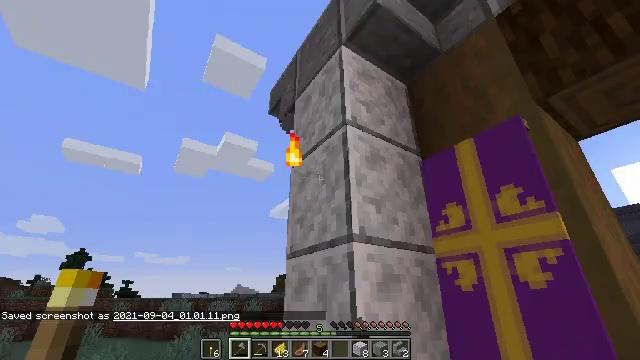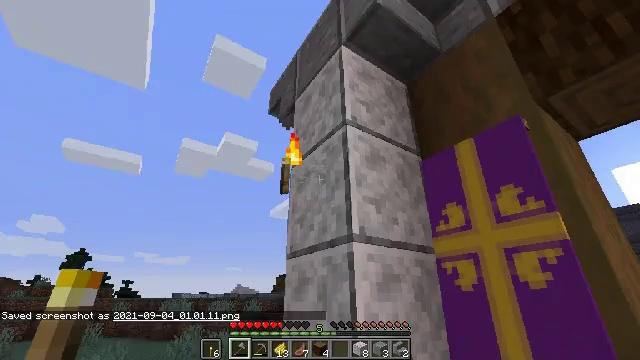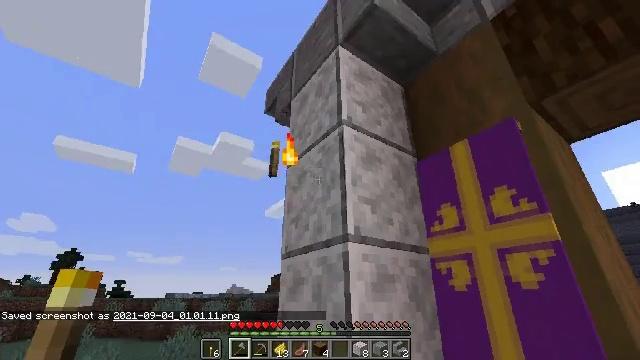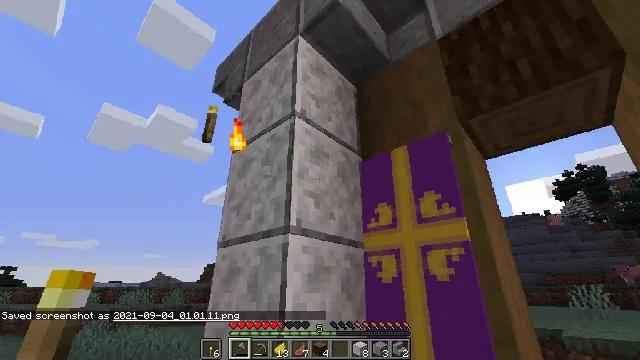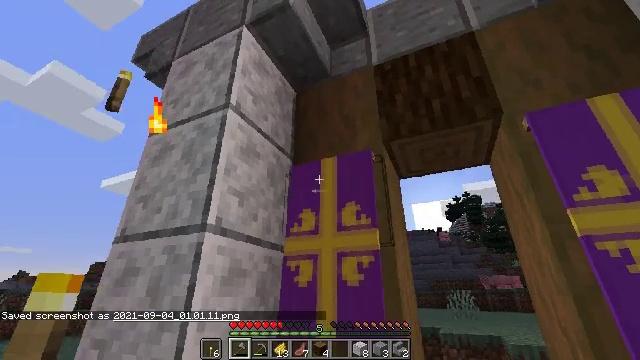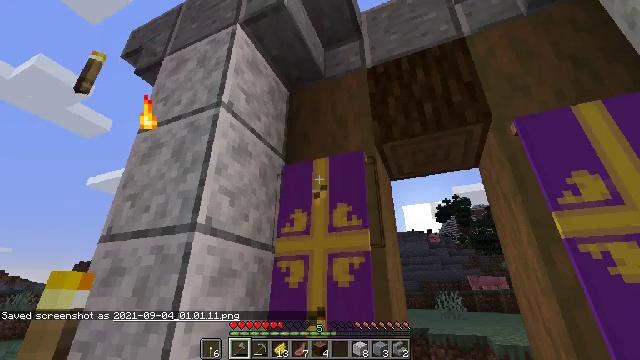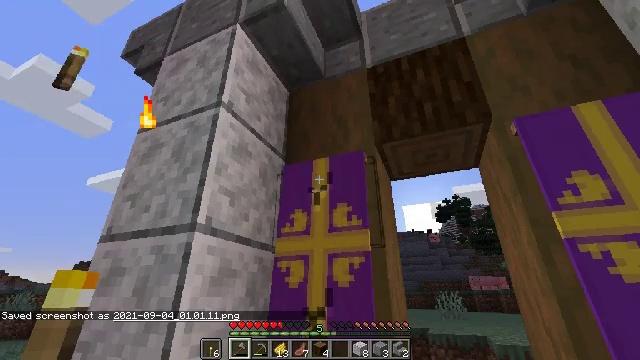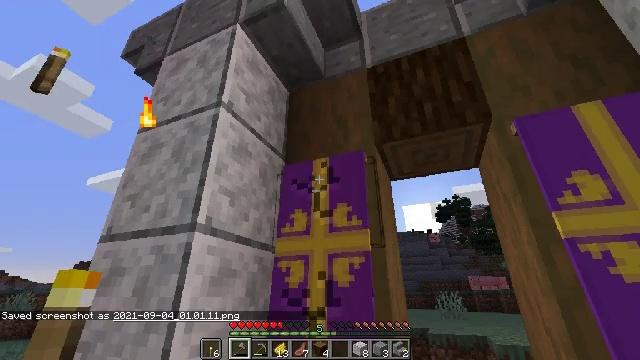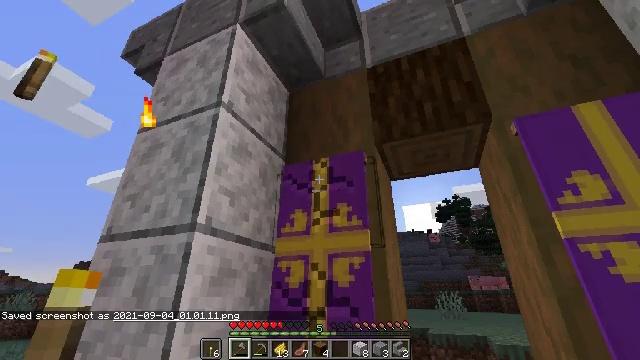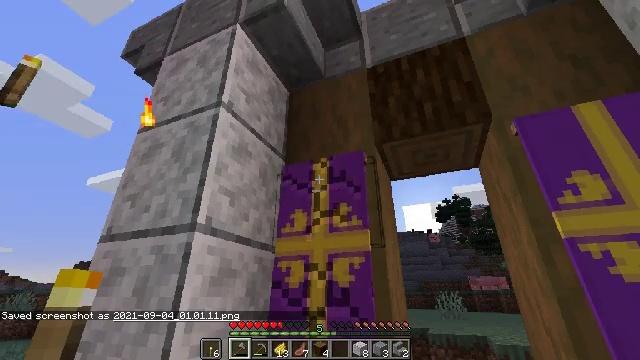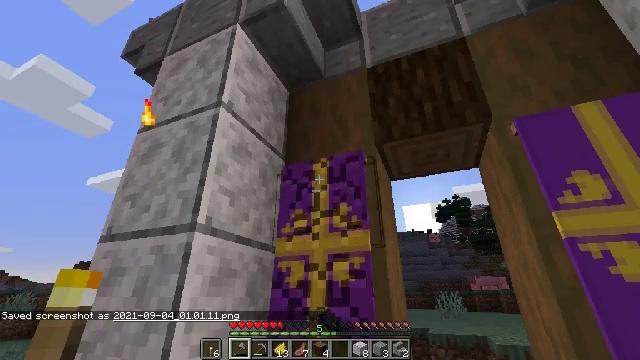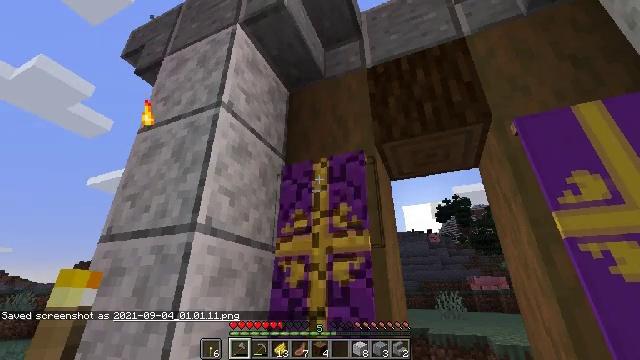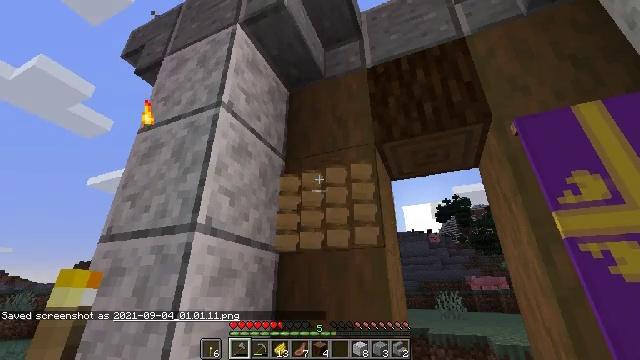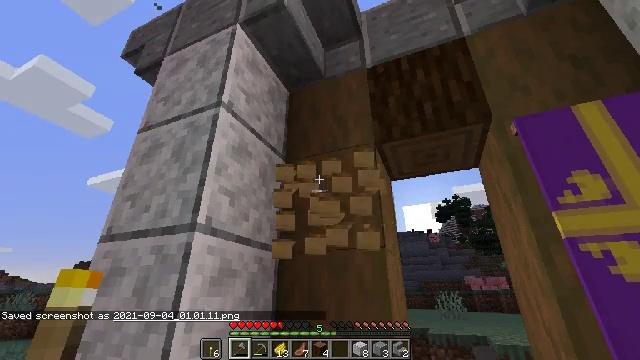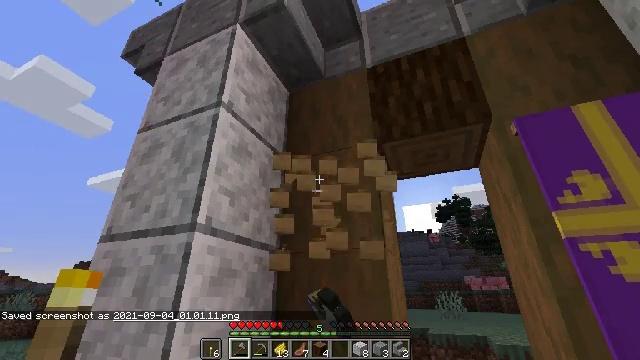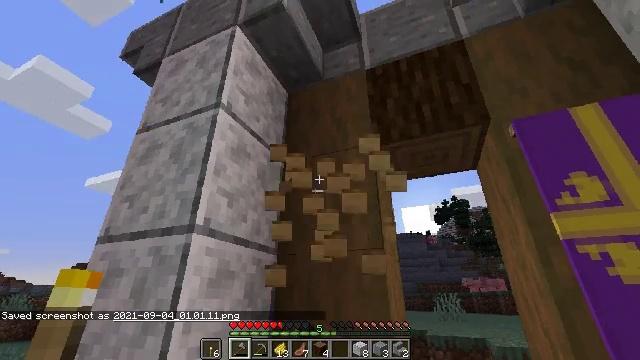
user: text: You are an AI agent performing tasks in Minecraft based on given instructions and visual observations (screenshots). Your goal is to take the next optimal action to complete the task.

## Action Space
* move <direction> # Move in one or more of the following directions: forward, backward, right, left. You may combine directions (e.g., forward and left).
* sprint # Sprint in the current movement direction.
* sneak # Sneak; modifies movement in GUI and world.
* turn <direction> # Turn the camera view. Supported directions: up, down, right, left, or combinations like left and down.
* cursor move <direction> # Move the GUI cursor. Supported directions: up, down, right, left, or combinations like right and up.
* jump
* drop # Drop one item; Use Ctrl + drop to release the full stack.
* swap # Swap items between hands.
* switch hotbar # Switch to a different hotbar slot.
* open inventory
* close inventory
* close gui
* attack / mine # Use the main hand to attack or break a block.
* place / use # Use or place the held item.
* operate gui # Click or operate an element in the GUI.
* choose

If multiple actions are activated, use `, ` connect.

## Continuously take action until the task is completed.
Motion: motion action
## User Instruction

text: Collect the purple wall banner by breaking it.
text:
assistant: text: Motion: no_op
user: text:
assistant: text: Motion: turn right
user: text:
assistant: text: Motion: turn right and down
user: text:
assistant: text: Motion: turn right
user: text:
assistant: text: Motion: turn right, attack / mine
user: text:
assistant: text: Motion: attack / mine
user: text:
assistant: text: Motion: attack / mine
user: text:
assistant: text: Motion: attack / mine
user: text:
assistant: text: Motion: attack / mine
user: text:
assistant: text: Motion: attack / mine
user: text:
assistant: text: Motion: attack / mine
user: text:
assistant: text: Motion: attack / mine
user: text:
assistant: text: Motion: attack / mine
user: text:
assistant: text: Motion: attack / mine
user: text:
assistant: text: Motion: no_op
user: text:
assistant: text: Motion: turn right
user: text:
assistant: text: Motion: turn right and down
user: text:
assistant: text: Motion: turn right and down
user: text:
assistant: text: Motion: turn right, attack / mine
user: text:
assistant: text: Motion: attack / mine
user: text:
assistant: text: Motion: attack / mine
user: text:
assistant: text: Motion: attack / mine
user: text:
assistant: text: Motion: attack / mine
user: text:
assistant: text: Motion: attack / mine
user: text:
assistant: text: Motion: attack / mine
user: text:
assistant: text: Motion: attack / mine
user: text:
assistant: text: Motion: attack / mine
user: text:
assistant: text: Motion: attack / mine
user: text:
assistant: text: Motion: attack / mine
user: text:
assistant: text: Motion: attack / mine